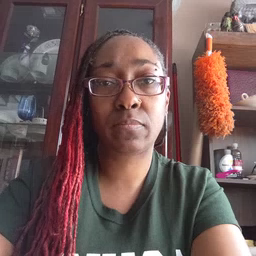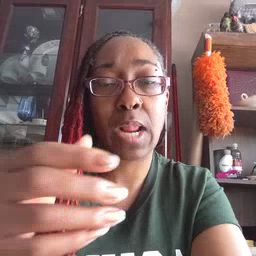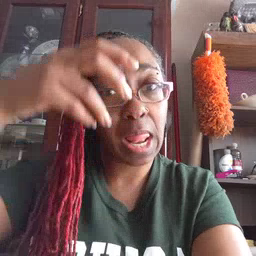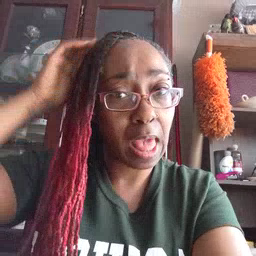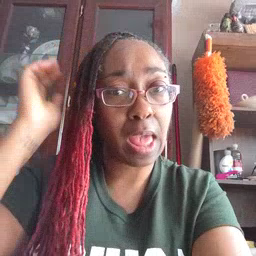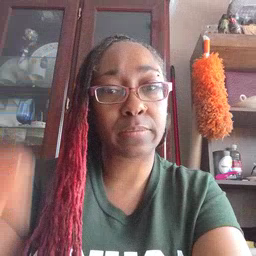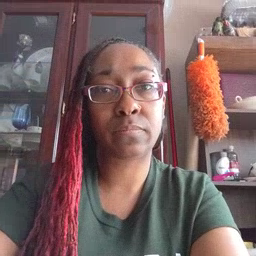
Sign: lion